Interaction volume radius: 5 \u00c5
Interaction volume height: 15 \u00c5
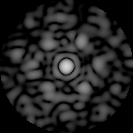
Disorder parameter: 0.644